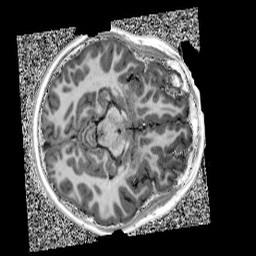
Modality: UNIT1
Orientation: axial
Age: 9
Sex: female
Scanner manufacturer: siemens
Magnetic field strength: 3 T
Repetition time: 4 s
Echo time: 0.00303 s